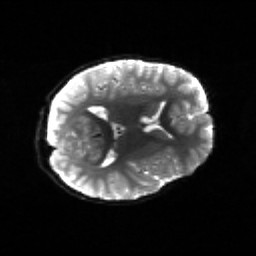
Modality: sbref
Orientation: axial
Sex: male
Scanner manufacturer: siemens
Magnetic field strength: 3 T
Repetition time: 5 s
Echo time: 0.071 s